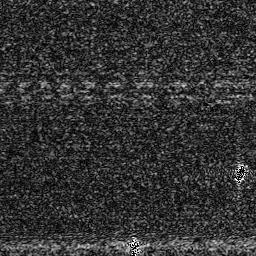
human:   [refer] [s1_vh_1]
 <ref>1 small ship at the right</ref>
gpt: <box>[[91, 62, 95, 71, 0]]</box>